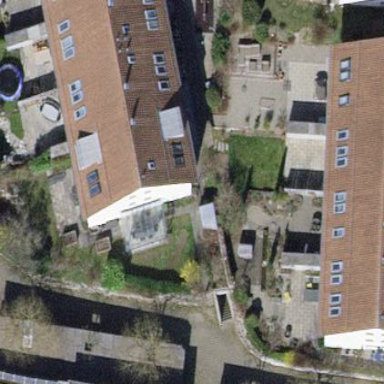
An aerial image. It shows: Building with tile roof.